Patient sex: M
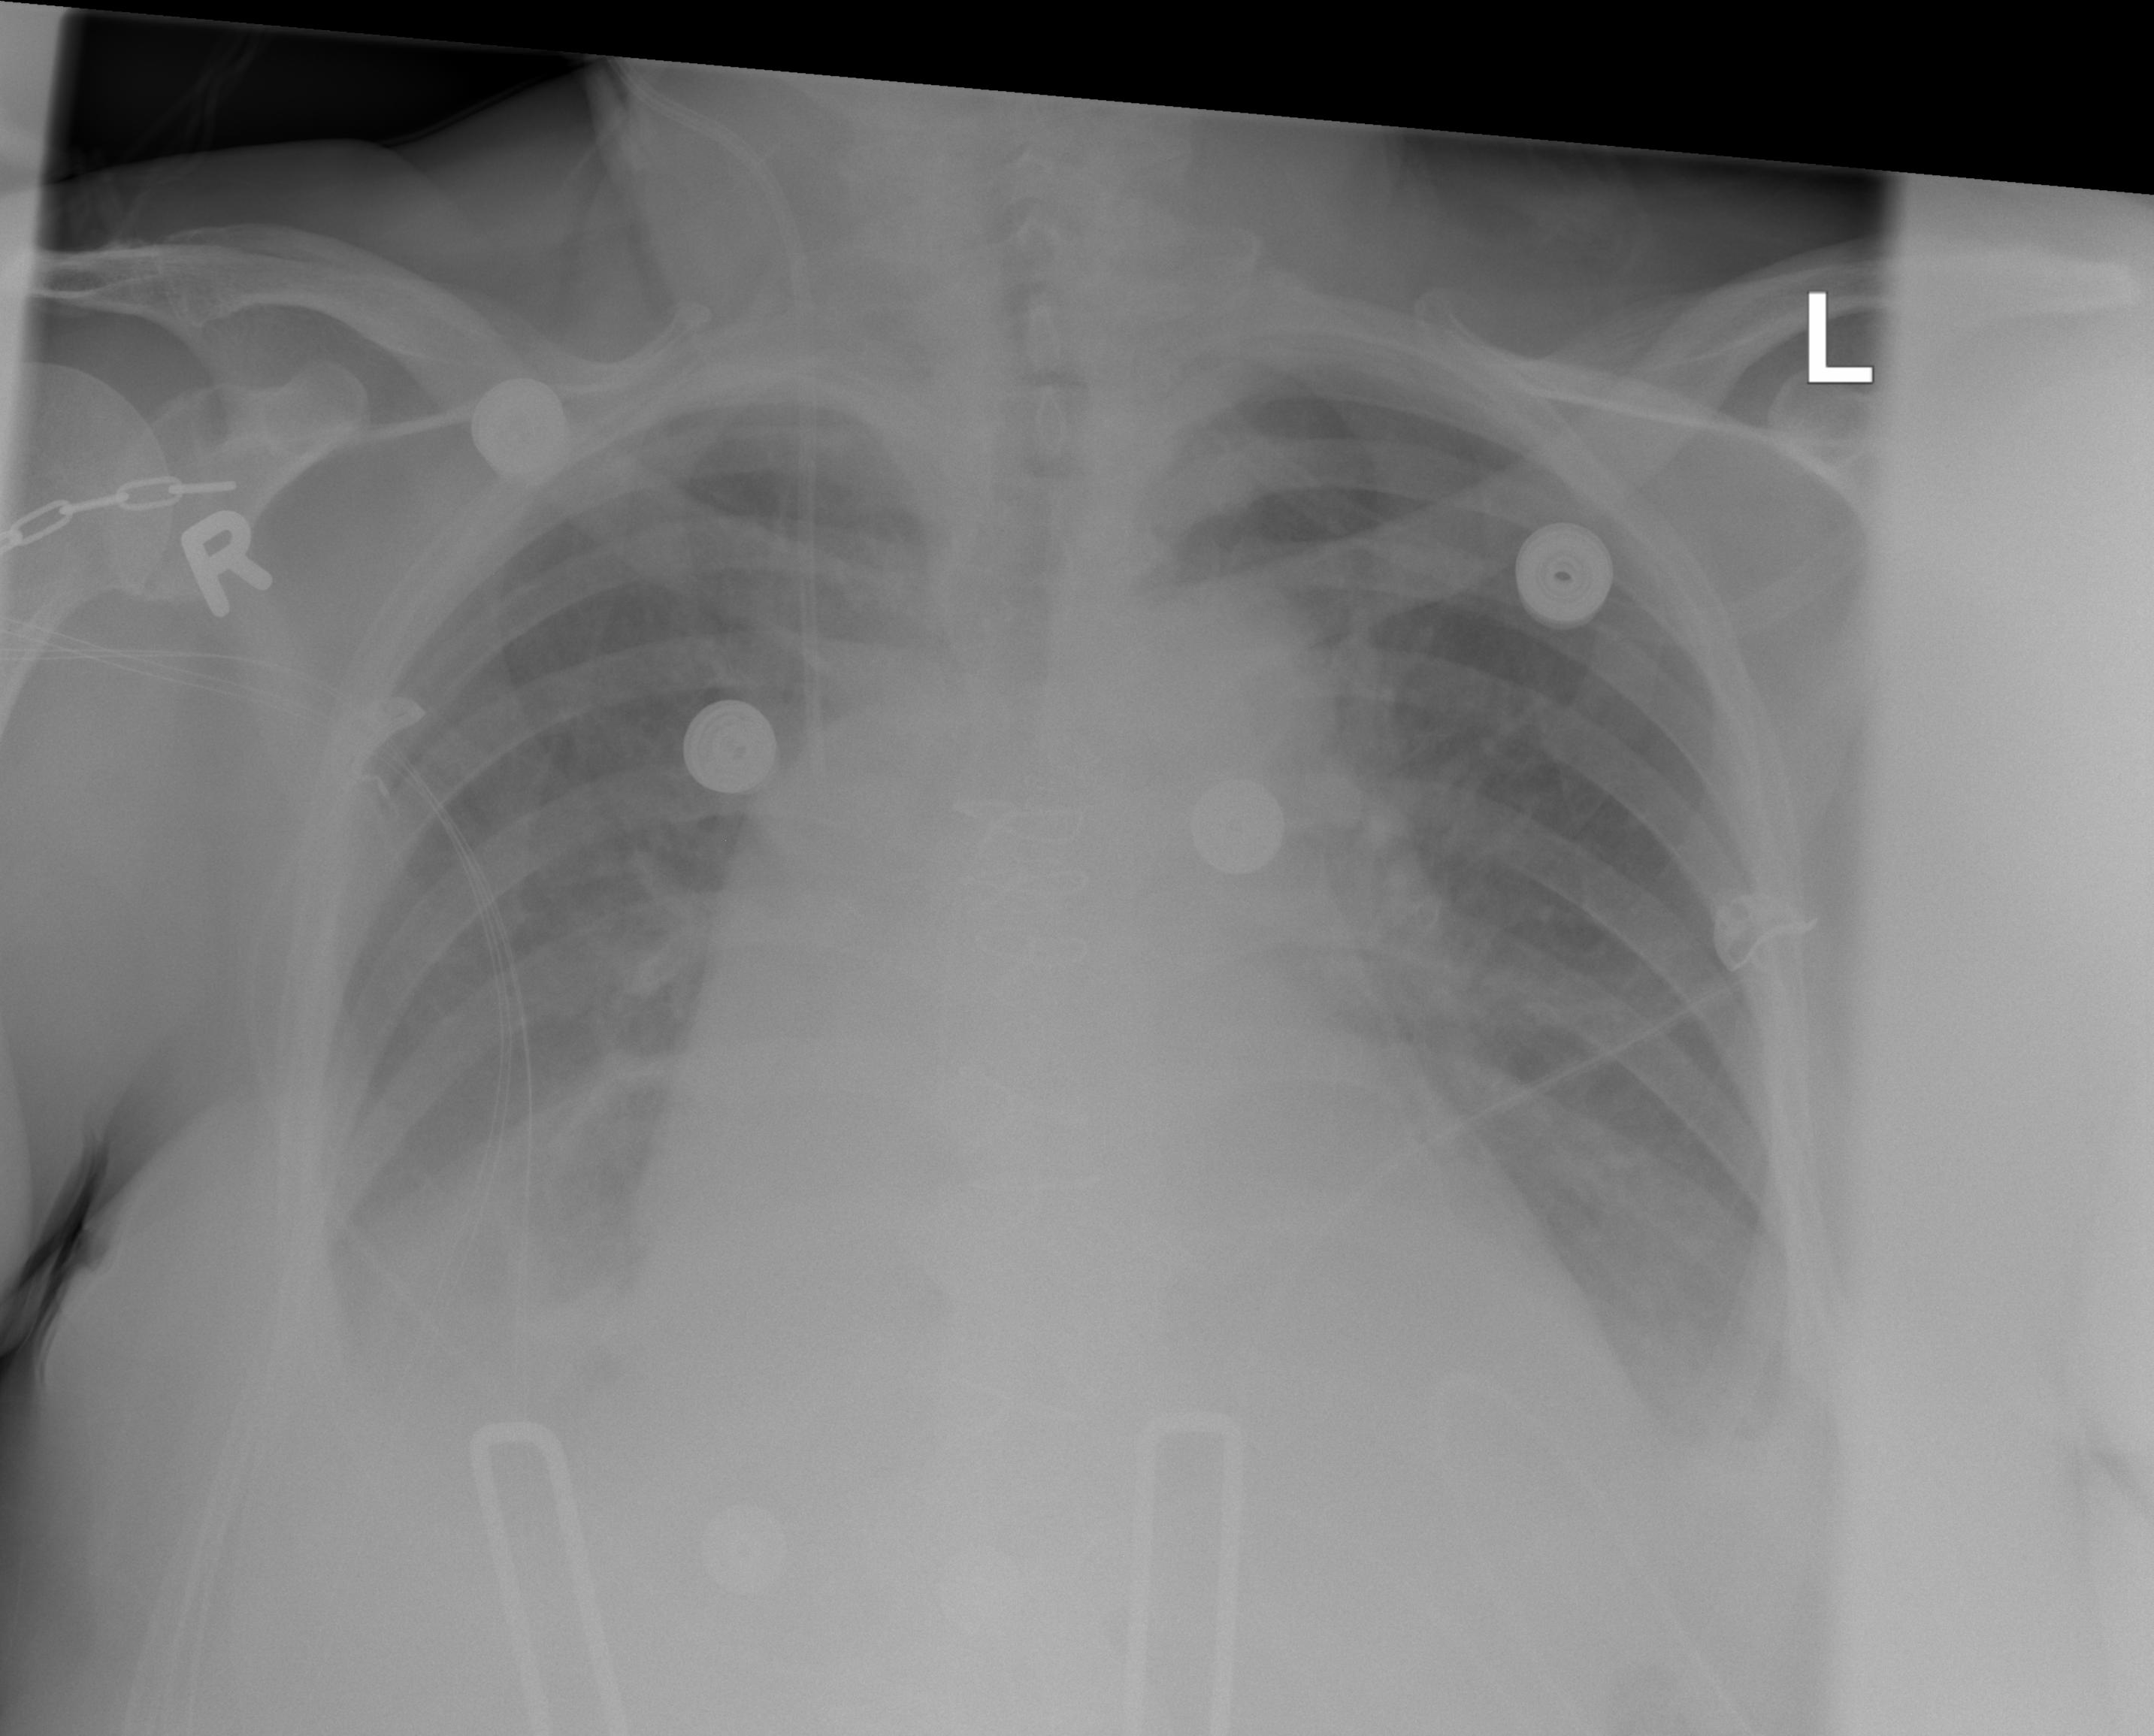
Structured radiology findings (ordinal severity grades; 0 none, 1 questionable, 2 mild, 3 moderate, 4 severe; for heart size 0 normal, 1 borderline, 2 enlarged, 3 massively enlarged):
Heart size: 2
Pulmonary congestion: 1
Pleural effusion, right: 2
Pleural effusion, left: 2
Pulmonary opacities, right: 0
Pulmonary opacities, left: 0
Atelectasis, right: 2
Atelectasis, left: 2